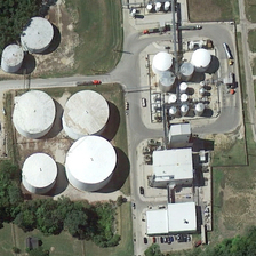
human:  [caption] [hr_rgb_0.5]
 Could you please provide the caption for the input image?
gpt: Many storage boxes are surrounded by green trees.

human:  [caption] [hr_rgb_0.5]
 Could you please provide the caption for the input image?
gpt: Several storage tanks were surrounded by green trees.

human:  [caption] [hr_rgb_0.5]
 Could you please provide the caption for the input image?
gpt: Many reservoirs are surrounded by some green trees.

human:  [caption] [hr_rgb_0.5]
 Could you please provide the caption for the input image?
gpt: Many reservoirs are surrounded by green trees.

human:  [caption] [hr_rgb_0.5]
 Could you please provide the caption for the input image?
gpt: Many storerooms are surrounded by green trees.